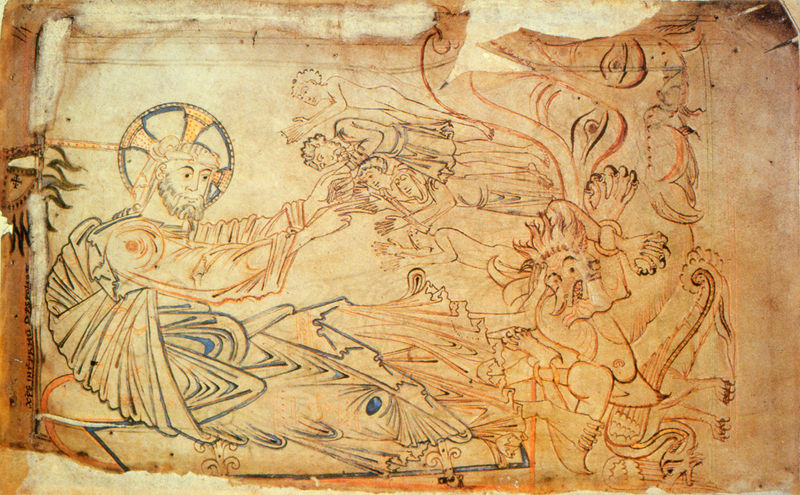
Titel: Cotton-Psalter
Institution: London, British Library (BL)
Schlagwörter: akt, frauen, tür, gold, mantel, pergament, nimbus, christus, hilfe, hölle, mischwesen, betend, gekreuzigter, buchmalerei, errettung, oranten